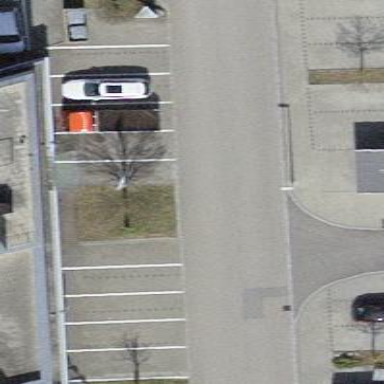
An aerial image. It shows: Parking area with paving stones.